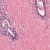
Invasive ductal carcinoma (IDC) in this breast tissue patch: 0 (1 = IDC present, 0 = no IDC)